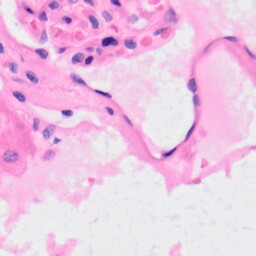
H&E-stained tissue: Kidney